Question: I have a table called "tags" which stores all given tags to an image row by row:

I want to get data about the "most popular" tags, so I tried counting them. I manage to successfully list and count the tags <URL> them by value.
I have tried using ar/sort(), creating a third loop....
'''
<?php
function count_tags_sql($tag) {
global $db;
// count
$sql = $db->query("SELECT tags FROM tags WHERE tags = '$tag'");
$sql->execute();
echo $tag.'('.$sql->rowcount().')<br>';
}
// get tags
$sql = $db ->prepare("SELECT * FROM tags");
$sql->execute();
$rows = $sql->fetchAll(PDO::FETCH_ASSOC);
foreach($rows as $row){
$tagname[] = $row['tags'];
}
// remove duplicates
$tagname = array_unique($tagname);
// output tags
foreach($tagname as $tag) {
echo count_tags_sql($tag);
}
?>
'''
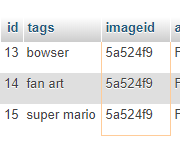
Answer: You want to use count, best like this:
'''
SELECT tags,count(*) as usages FROM tags GROUP BY 1 ORDER BY 2 DESC;
'''